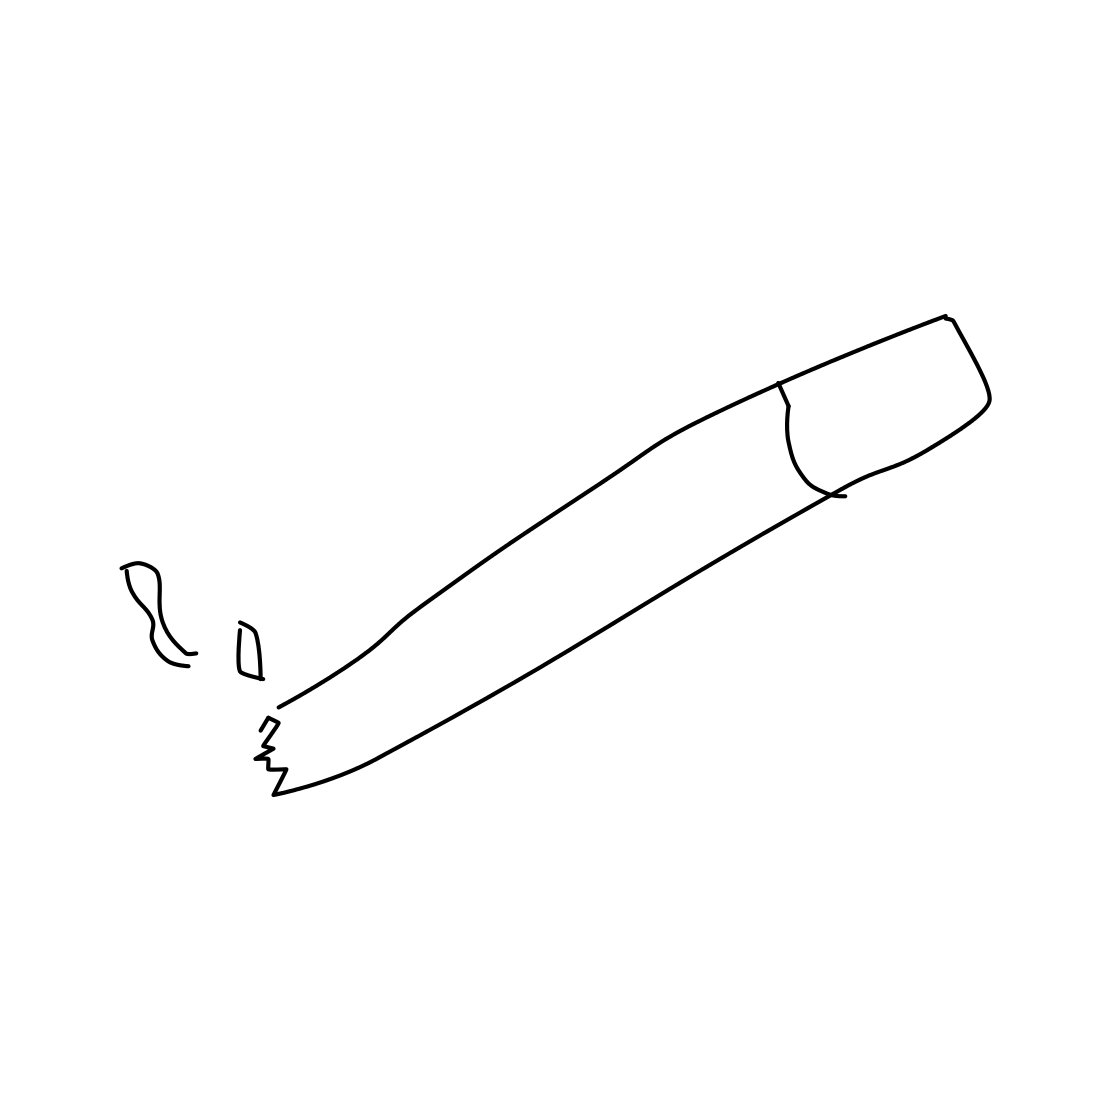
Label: cigarette